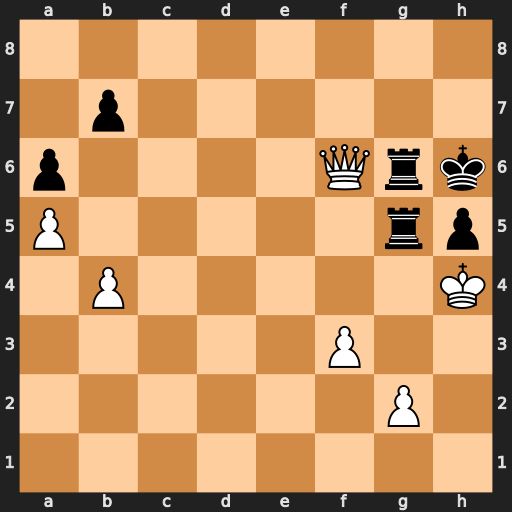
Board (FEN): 8/1p6/p4Qrk/P5rp/1P5K/5P2/6P1/8
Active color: w
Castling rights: -
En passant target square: -
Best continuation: Qh8#